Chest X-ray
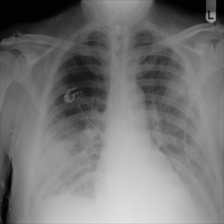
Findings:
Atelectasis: negative
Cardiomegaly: negative
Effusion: positive
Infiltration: negative
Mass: negative
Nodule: negative
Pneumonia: negative
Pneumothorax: negative
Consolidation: negative
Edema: positive
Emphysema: negative
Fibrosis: negative
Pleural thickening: negative
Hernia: negative